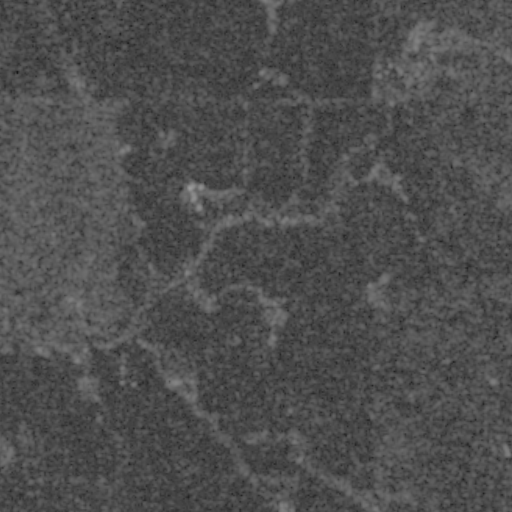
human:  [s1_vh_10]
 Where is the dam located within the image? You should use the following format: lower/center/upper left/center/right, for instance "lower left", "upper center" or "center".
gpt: The dam is located in the upper center of the image.
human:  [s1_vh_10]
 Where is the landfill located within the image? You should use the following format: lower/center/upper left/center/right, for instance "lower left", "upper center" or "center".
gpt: There is no landfill in the image.

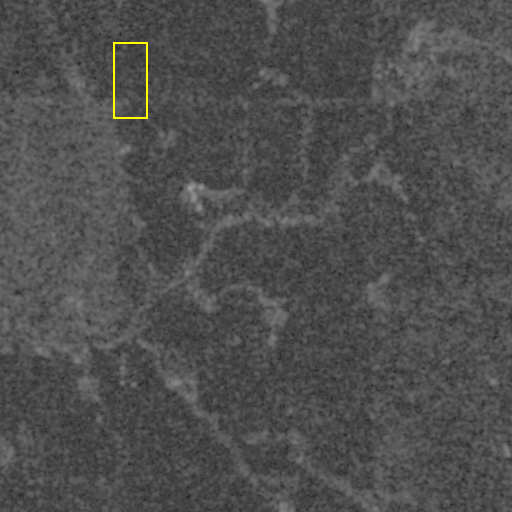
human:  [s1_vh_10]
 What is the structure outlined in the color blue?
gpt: There is no blue outline.
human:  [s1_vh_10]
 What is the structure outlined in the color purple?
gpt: There is no structure outlined in purple.